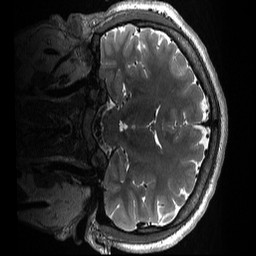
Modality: T2w
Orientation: coronal
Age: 19
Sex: male